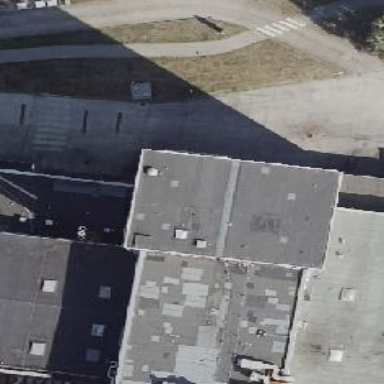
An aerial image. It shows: Part of building.